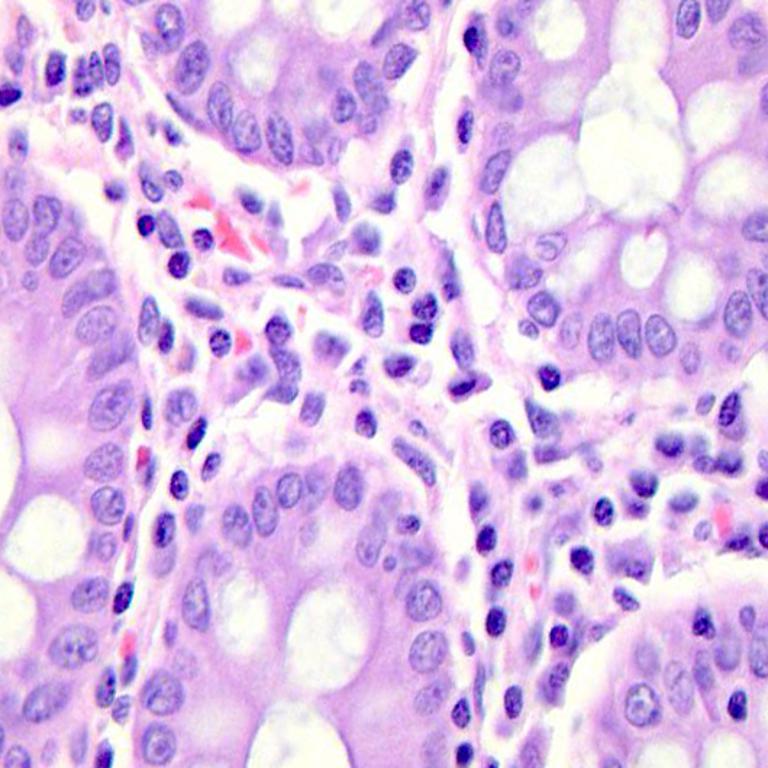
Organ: colon
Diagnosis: benign